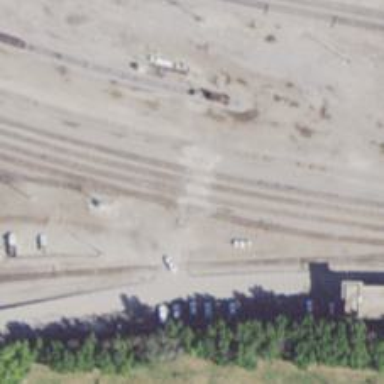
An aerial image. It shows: Railway level crossing.